Aerial crown-view tile of a tropical tree (Barro Colorado Island, Panama), acquired 20240611:
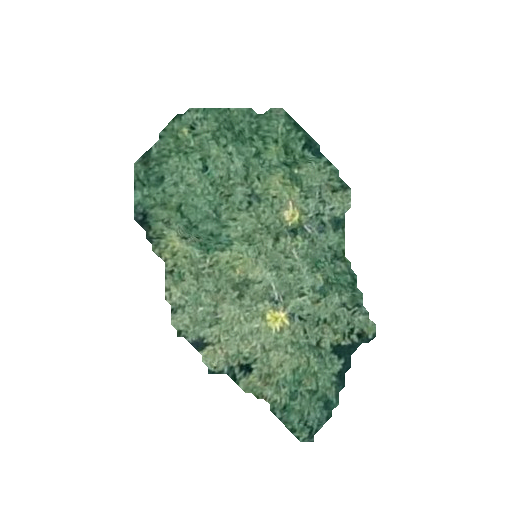
Species: Virola sebifera
GBIF accepted scientific name: Virola sebifera
Crown area: 82.073 m²